Question: I would like to create a multivariate boxplot time serie with ggplot2 and i need to have an x axis with boxplot position function of dates.
I created for that an interaction matrix with the combination of the factors 'Treatment x Date' that is plotted against NDVI and with different trial groups:
here you can find some minimal data :
'''
dat<-"Treatment Trial.group Date NDVI
HighN A 14/06/2013 0.27522123
HighN A 14/06/2013 0.259781926
HighN A 14/06/2013 0.175982276
LowN A 14/06/2013 0.193604644
LowN A 14/06/2013 0.261191793
LowN A 14/06/2013 0.273672853
HighN B 14/06/2013 0.192144884
HighN B 14/06/2013 0.283013594
HighN B 14/06/2013 0.230556973
LowN B 14/06/2013 0.233952974
LowN B 14/06/2013 0.261718465
LowN B 14/06/2013 0.216450145
HighN A 22/06/2013 0.37522123
HighN A 22/06/2013 0.359781926
HighN A 22/06/2013 0.275982276
LowN A 22/06/2013 0.293604644
LowN A 22/06/2013 0.361191793
LowN A 22/06/2013 0.373672853
HighN B 22/06/2013 0.292144884
HighN B 22/06/2013 0.383013594
HighN B 22/06/2013 0.330556973
LowN B 22/06/2013 0.333952974
LowN B 22/06/2013 0.361718465
LowN B 22/06/2013 0.316450145
HighN A 24/06/2013 0.47522123
HighN A 24/06/2013 0.459781926
HighN A 24/06/2013 0.375982276
LowN A 24/06/2013 0.393604644
LowN A 24/06/2013 0.461191793
LowN A 24/06/2013 0.473672853
HighN B 24/06/2013 0.392144884
HighN B 24/06/2013 0.483013594
HighN B 24/06/2013 0.430556973
LowN B 24/06/2013 0.433952974
LowN B 24/06/2013 0.461718465
LowN B 24/06/2013 0.416450145"
'''
Here is the code to import and create the plot :
'''
NDVI_ts <- read.table(text=dat, header = TRUE)
library(ggplot2)
library(scales)
interact<-interaction(NDVI_ts$Treatment, NDVI_ts$Date, sep=" : ")
ggplot(data=NDVI_ts, aes(x=interact, y=NDVI)) +
geom_boxplot(aes(fill = Trial.group), width = 0.6) +
theme_bw() + theme(axis.text.x = element_text(angle = 90, hjust = 1))
'''
This code give me the following boxplot, which is fine, but the x-axis is not linked to dates : '(NDVI ~ Treatment + Date + Trial.group)'

I know that I can normally do that with something like this :
'''
q + scale_x_date(breaks="1 week", labels=date_format("%d-%b"))
'''
but the 'interact' matrix is a factor and cannot be defined as a time object, so that doesn't work. I have the following error :
> Error: Invalid input: date_trans works with objects of class Date only
How could I have multivariate boxplot positions defined by dates?
The NDVI_ts$Date is already defined as a date-object in R.
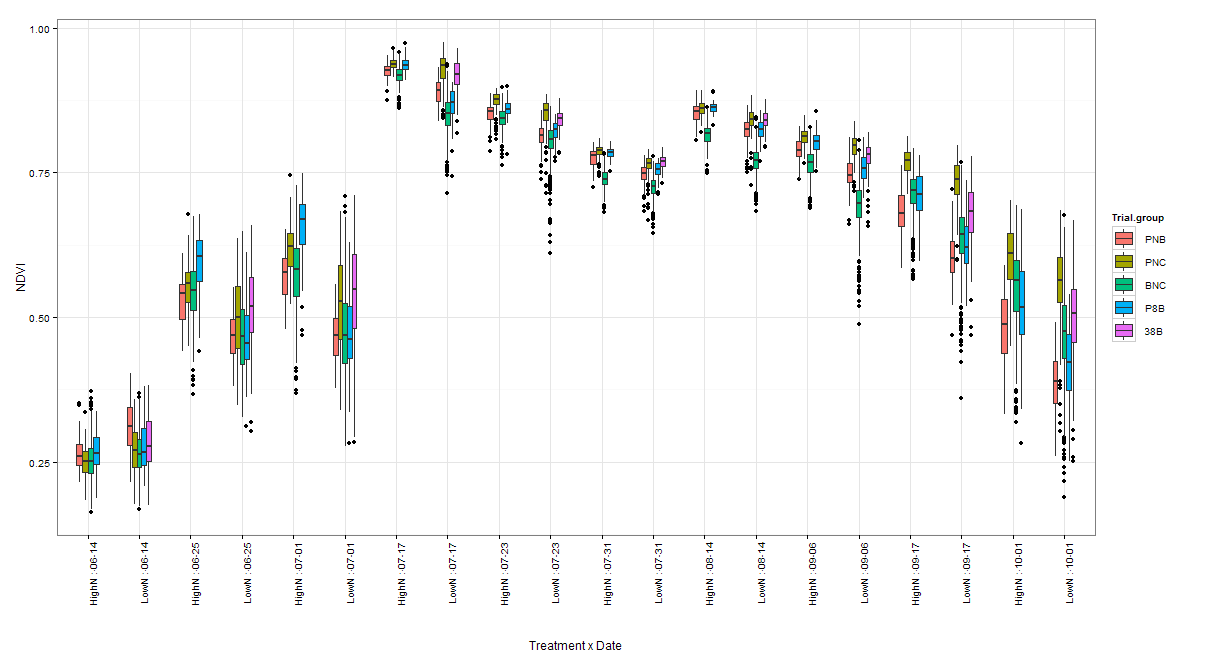
Answer: Creating an x axis with the 'interaction' between 'Treatment' and 'Date' may facilitate the arrangement of boxes of different value of the grouping variables. However, as you noticed, when the original 'Date' axis is converted to a 'composite' factor, it is much harder to control appearance of the axis.
Here is an alternative which keeps the x axis in 'Date' format. The two levels of 'Treatment' are distinguished by creating two different colours palettes. Groups within 'Treatment' are separated by different shades of the colour. Boxes are grouped by using the 'group' argument.
'''
library(ggplot2)
library(scales)
library(RColorBrewer)
# convert Date to class 'Date'
NDVI_ts$date <- as.Date(NDVI_ts$Date, format = "%d/%m/%Y")
# A possible way to create suitable colours for the boxes
# create one palette of colours for each level of Treatment
# e.g. blue colour for 'HighN', red for 'LowN'
# one colour for each level of Trial.group
# number of levels of Trial.group
n_col <- length(unique(NDVI_ts$Trial.group))
# create blue colours
blues <- brewer.pal(n = n_col, "Blues")
# Warning message:
# In brewer.pal(n = n_col, "Blues") :
# minimal value for n is 3, returning requested palette with 3 different levels
# create red
reds <- brewer.pal(n = n_col, "Reds")
# Here I manually pick the first and the last 'blue' and 'red'
# From the plot in the question, it seems like you have more than two levels of Trial.group
# so you should be able to use the 'blues' and 'reds' vectors in scale_fill_manual.
# group boxes by date, Trial.group and Treatment
ggplot(data = NDVI_ts, aes(x = date, y = NDVI)) +
geom_boxplot(aes(fill = interaction(Trial.group, Treatment),
group = interaction(factor(date), Trial.group, Treatment))) +
theme_bw() +
theme(axis.text.x = element_text(angle = 45, hjust = 1)) +
scale_x_date(breaks = "1 week", labels = date_format("%d-%b")) +
scale_fill_manual(name = "Treatment",
values = c("#FEE0D2", "#DE2D26", "#DEEBF7", "#3182BD"))
# scale_fill_manual(values = c(reds, blues))
'''